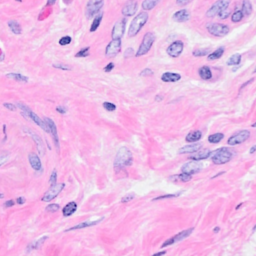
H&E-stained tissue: Breast